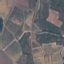
Land use / land cover class: PermanentCrop